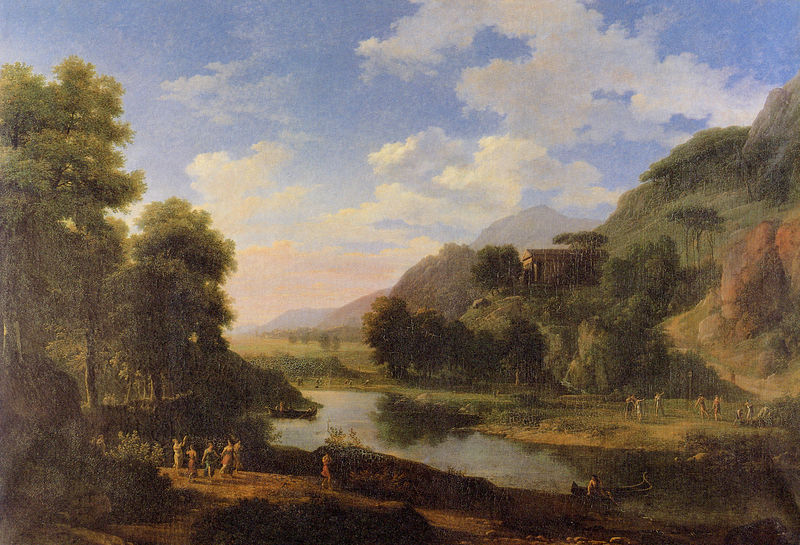
Titel: Paysage historique, Historische Landschaft
Künstler: Jean Victor Bertin
Standort: Toulouse
Institution: Musée des Augustins
Schlagwörter: baum, berg, blau, blätter, dunkel, felsen, gemälde, gott, gruppe, himmel, laub, schatten, wasser, weiß, wolken, baden, bäume, fluss, frauen, gelb, grün, landschaft, menschen, mädchen, ocker, see, teich, ufer, braun, dunkelbraun, hell, holz, kleider, licht, männer, strasse, szene, anlage, gras, haus, rasen, weg, wiese, fest, gesellschaft, leute, masse, tanz, feier, barock, mensch, steine, gesten, spiegel, öl, bach, erde, feld, felder, ferne, flusslauf, horizont, hügel, morgen, natur, schilf, spiegelung, stamm, weite, busch, büsche, gebüsch, gewässer, hütte, pfad, sonne, sträucher, wiesen, boden, realismus, personen, tanzen, rosa, tal, wald, anhöhe, boot, boote, esel, kahn, kinder, garten, schiff, sommer, perspektive, ernte, warm, berge, fels, gebirge, risse, giebel, dunkelgrün, hellgrün, herde, landschaftsmalerei, schlucht, idylle, picknick, spazieren, arbeiter, figuren, kähne, böschung, friedrich, romantik, strom, querformat, stämme, wetter, spielen, woken, manet, anlegen, bucht, reflexion, waldrand, panorama, paradies, antike, spaziergang, kanu, flussbett, ideal, idyll, flusslandschaft, wälder, lichtung, treffen, gruppenbild, sonntag, wärme, landschaftsbild, leben, sehnsucht, sandstein, antik, musen, nymphen, laubbäume, wiher, sfumato, spiele, tempel, verblauung, hänge, arkadien, heroische landschaft, reigen, gegenüber, hirte, jenseits, azur, blockhaus, angler, angeln, bauwerk, utopie, bott, fährmann, überfahrt, lustwandeln, spielende, ideallandschaft, turnen, jünglinge, farbperspektive, horizonz, ägäis, jungfrauen, flesen, hus, landschaftsgemälde, romatik, arkadische landschaft, weolken, arkatien, dieseits, kasper david friedrich, speilende, wolken blauer himmel, baumwerk